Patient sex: F
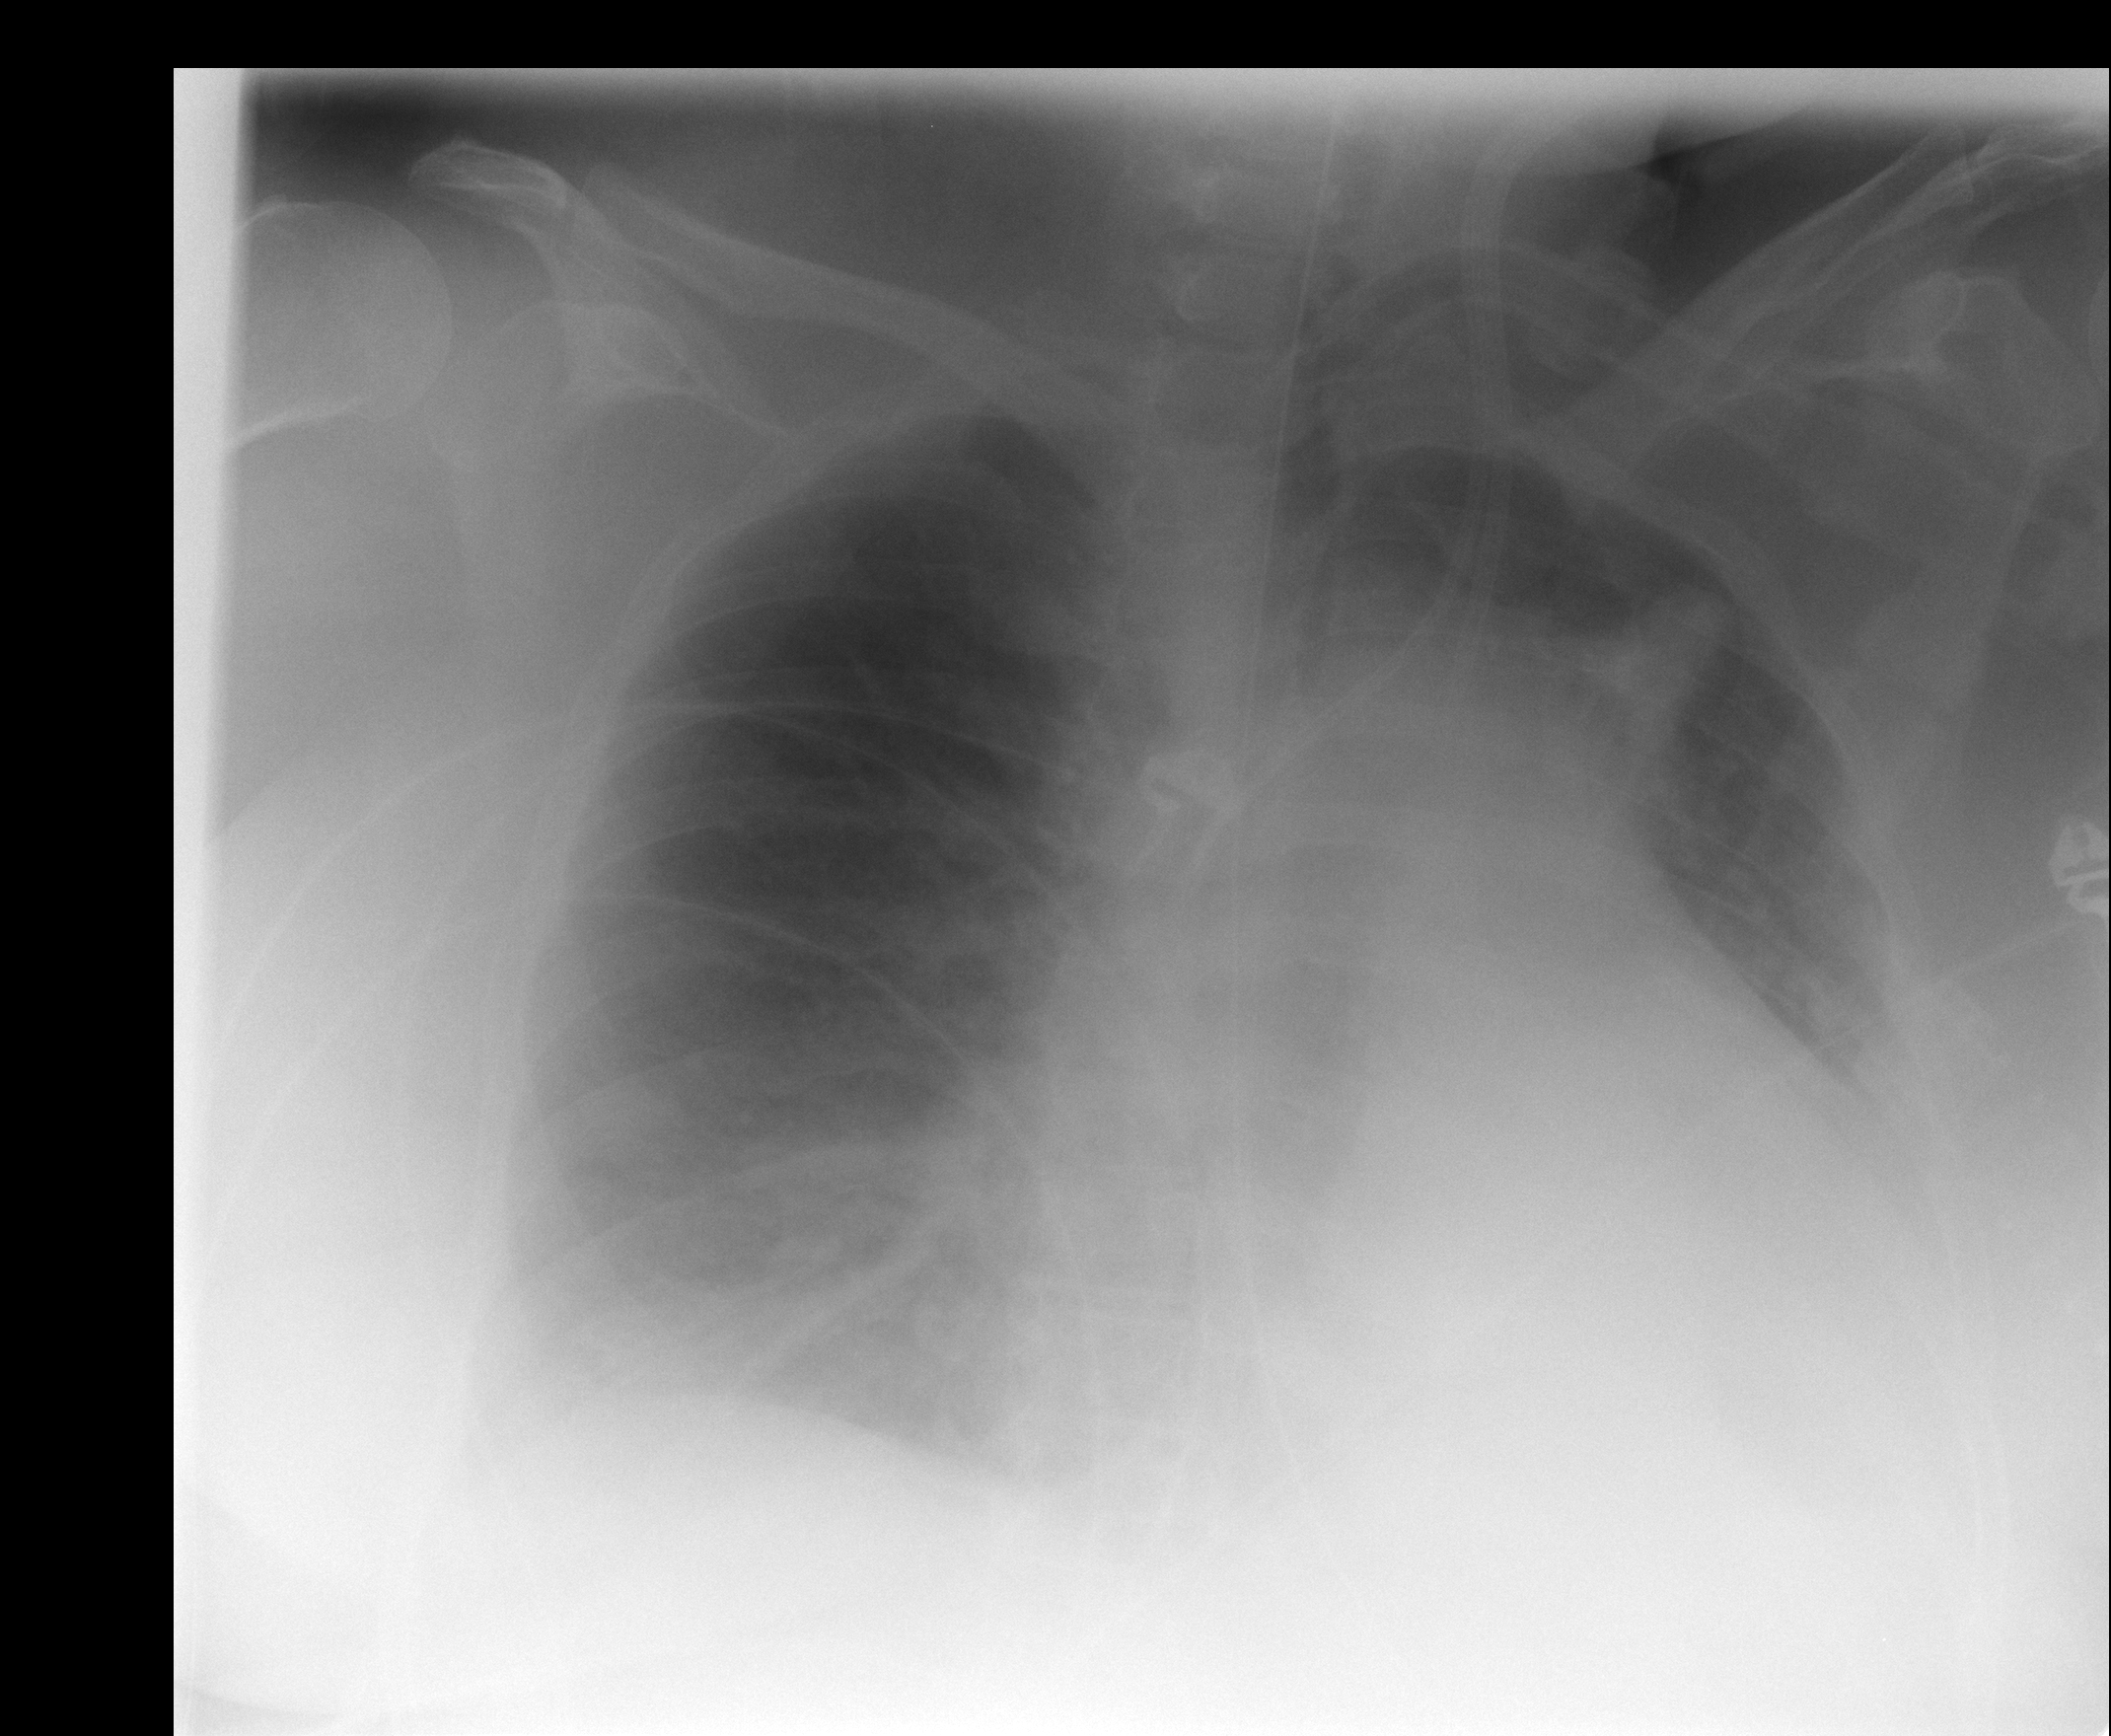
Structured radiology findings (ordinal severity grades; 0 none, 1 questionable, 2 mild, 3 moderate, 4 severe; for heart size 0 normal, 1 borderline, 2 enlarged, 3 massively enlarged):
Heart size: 2
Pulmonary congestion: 0
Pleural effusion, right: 2
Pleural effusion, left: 2
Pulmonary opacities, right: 2
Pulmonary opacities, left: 0
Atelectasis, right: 2
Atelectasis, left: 0